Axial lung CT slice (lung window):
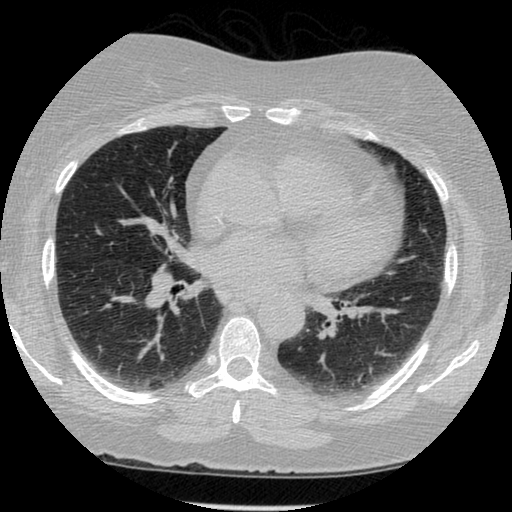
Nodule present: no